Field crop: maize
Growth stage: 2
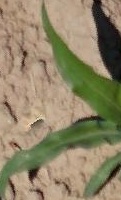
Species: maize